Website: macys
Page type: billing-address
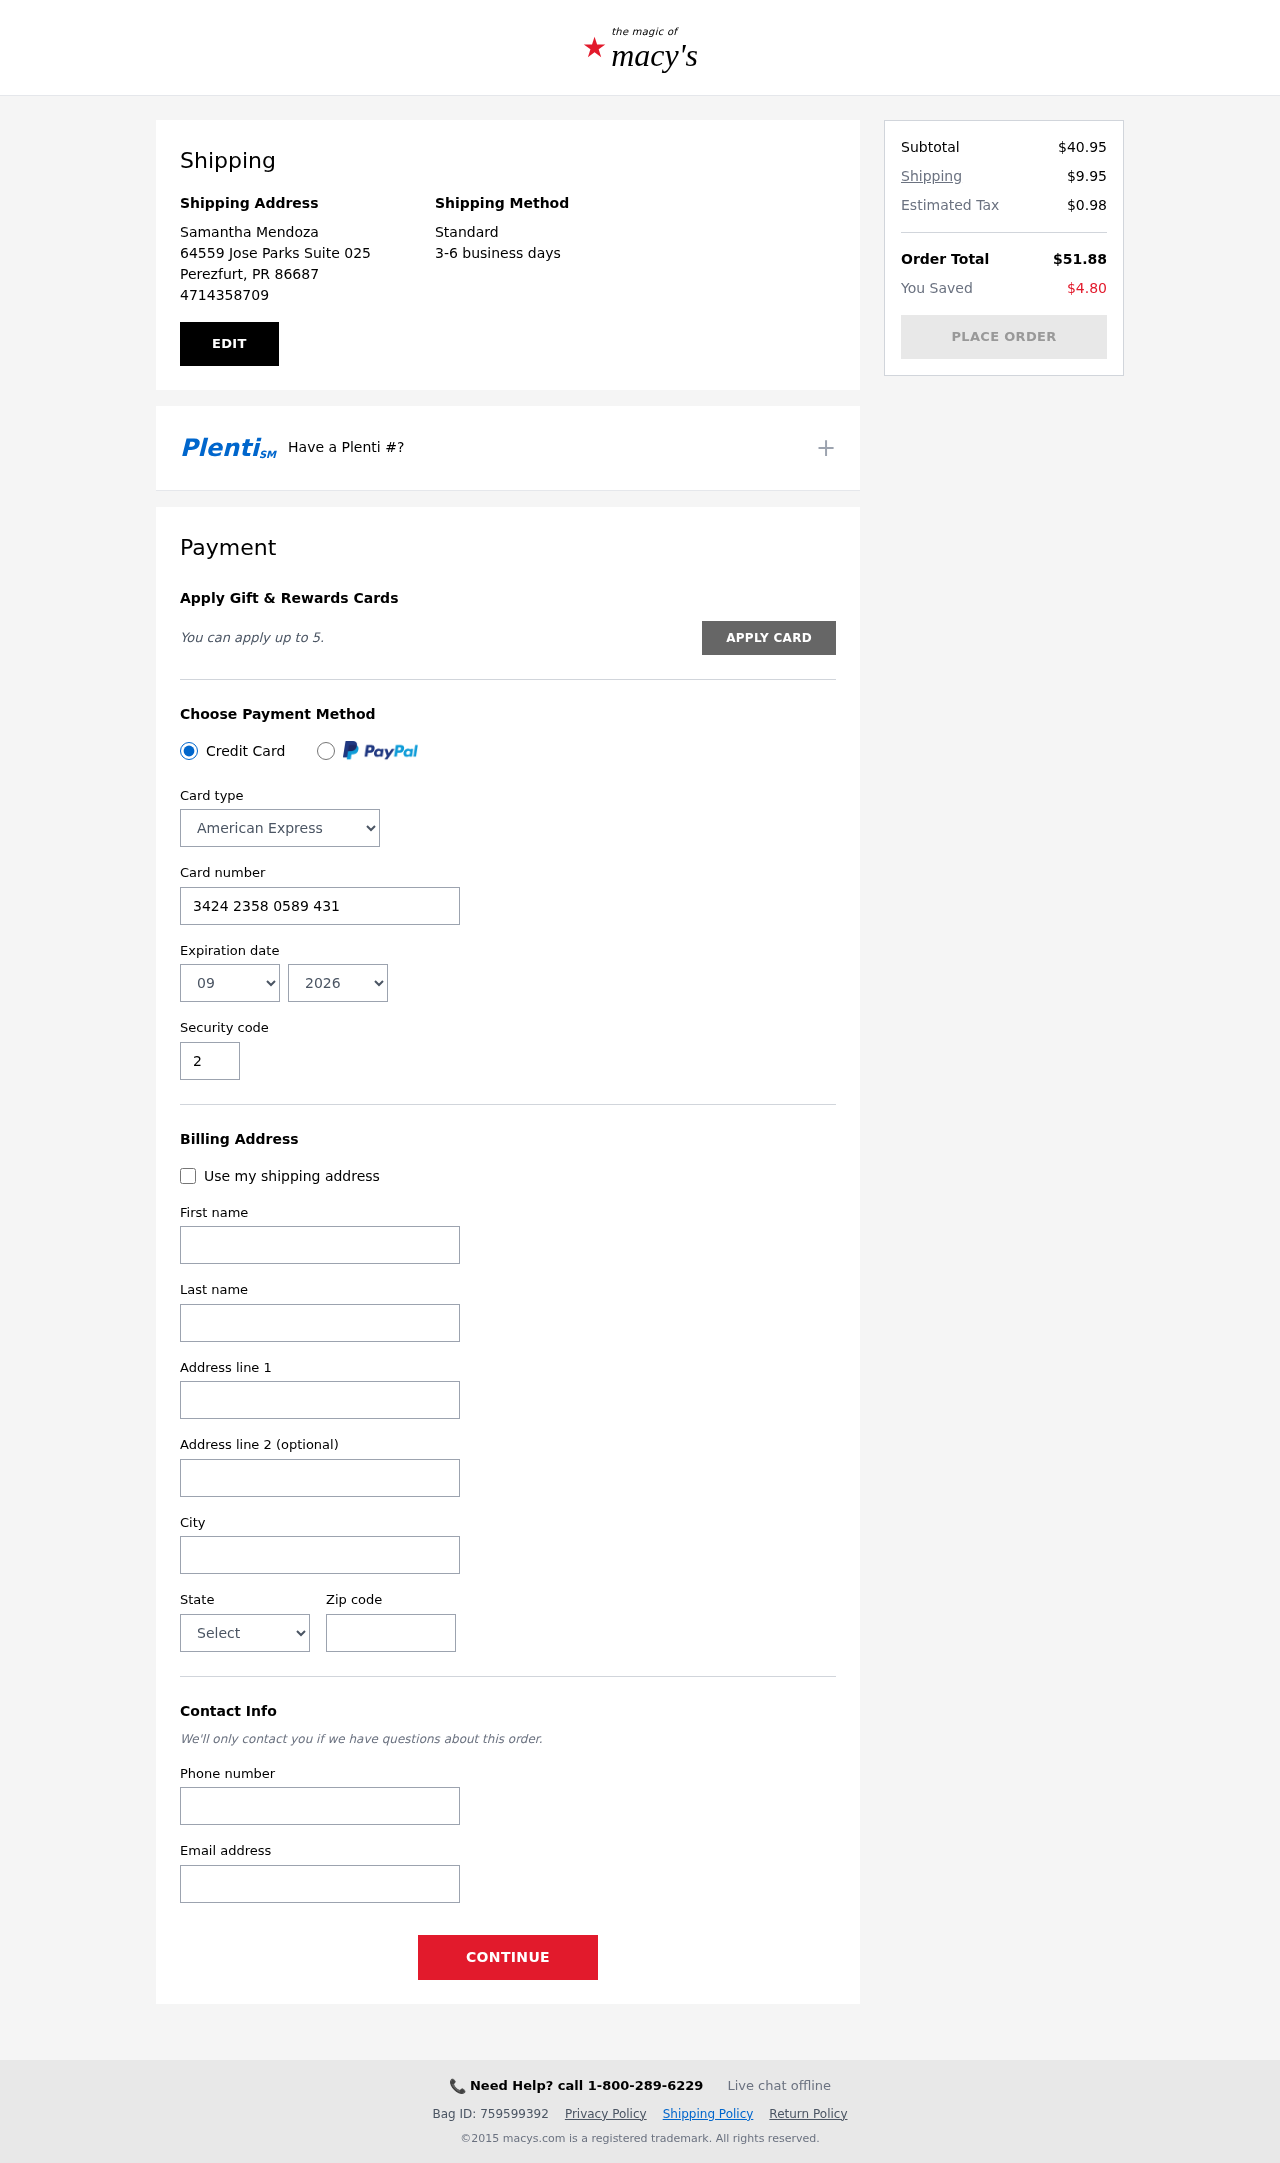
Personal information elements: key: PII_CARD_CVV
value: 2407
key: PII_CARD_EXPIRY_MONTH
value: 09
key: PII_CARD_EXPIRY_YEAR
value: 26
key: PII_CARD_NUMBER
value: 3424 2358 0589 431
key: PII_CARD_TYPE
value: American Express
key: PII_CITY
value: Perezfurt
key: PII_CITY_STATE_ZIP
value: Perezfurt, PR 86687
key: PII_EMAIL
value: samantha.mendoza@hotmail.com
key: PII_FIRSTNAME
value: Samantha
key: PII_FULLNAME
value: Samantha Mendoza
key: PII_LASTNAME
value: Mendoza
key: PII_PHONE
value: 4714358709
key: PII_POSTCODE
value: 86687
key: PII_STATE
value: PR
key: PII_STREET
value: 64559 Jose Parks Suite 025
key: PII_STREET2
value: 721 Rodriguez Track
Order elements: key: ORDER_SUBTOTAL
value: $40.95
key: ORDER_SHIPPING_COST
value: $9.95
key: ORDER_TAX
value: $0.98
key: ORDER_TOTAL
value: $51.88
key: ORDER_SAVINGS
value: $4.80